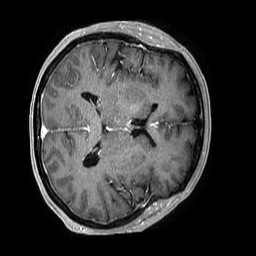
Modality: T1w
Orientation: axial
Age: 56
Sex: female
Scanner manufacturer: philips
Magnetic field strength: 3 T
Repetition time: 0.006641 s
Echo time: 0.002987 s